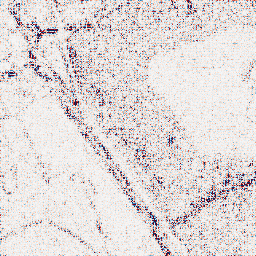
Category: wavelet
Decomposition family: wavelet_biorthogonal
Decomposition parameters: wavelet: bior5.5
level: 1
Upsampling method: cubic_mitchell
Upsampling parameters: scale: 8
Upsampling scale: 8